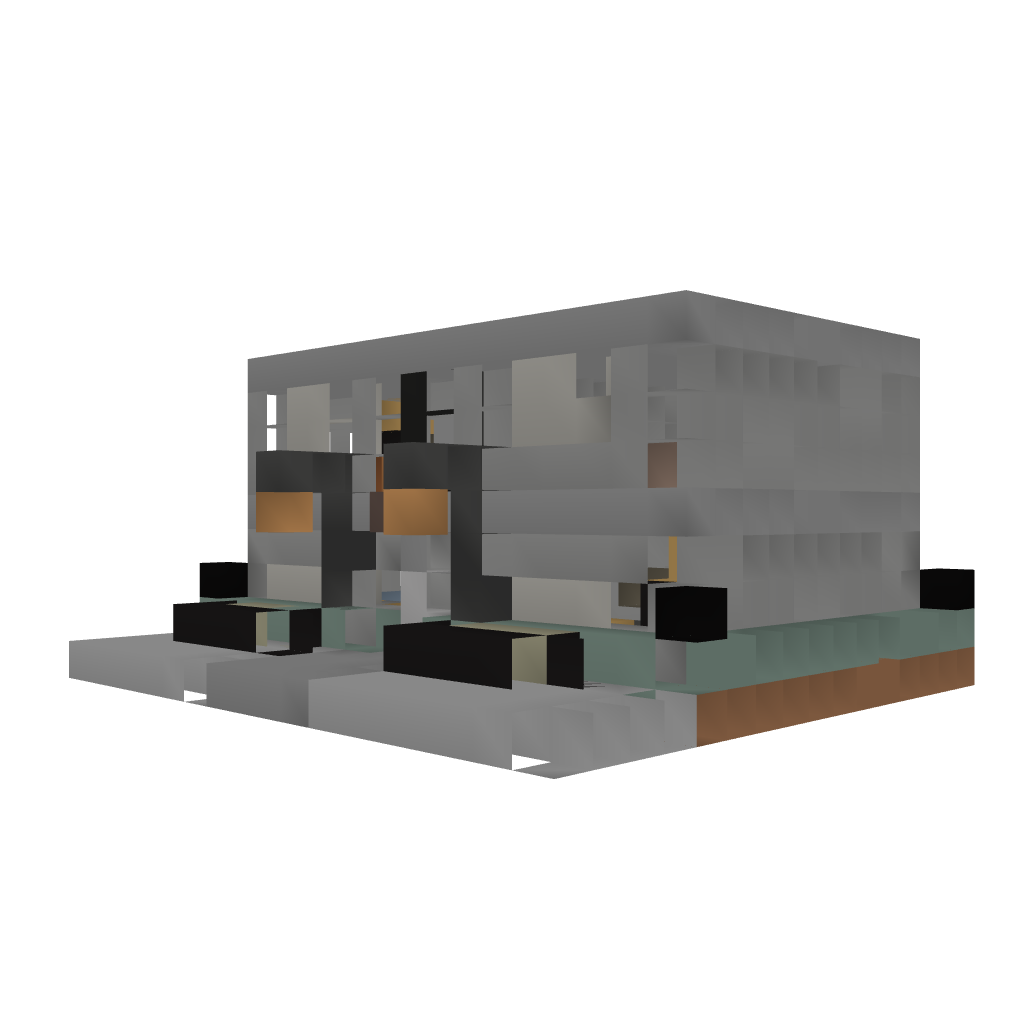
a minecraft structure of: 4-unit Apartment Building (CF)